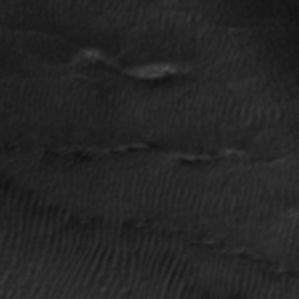
Label: frost